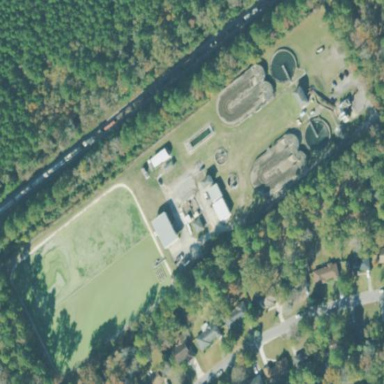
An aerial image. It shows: Man-made water works facility.